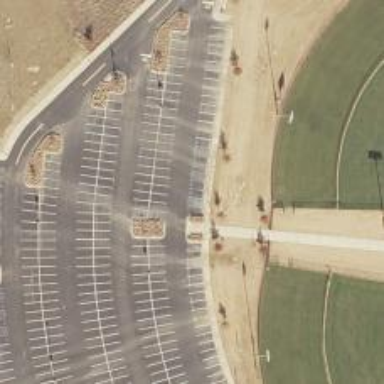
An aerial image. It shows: Parking space is available.